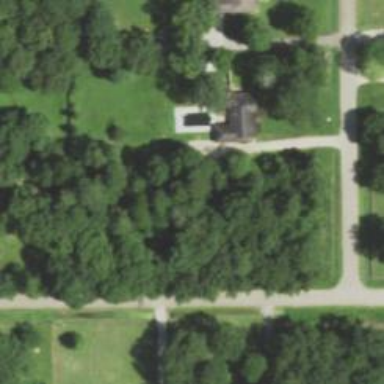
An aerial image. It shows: Driveway leading to service road.